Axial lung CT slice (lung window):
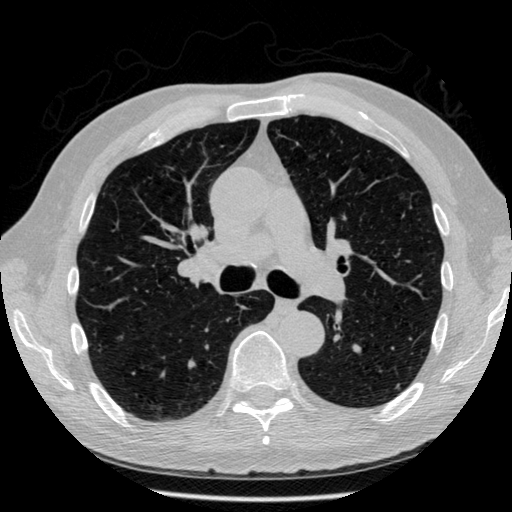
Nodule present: no